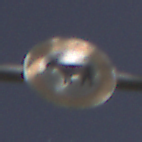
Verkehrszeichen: VerbotViehtrieb
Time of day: Night
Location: Outdoor (Nature)
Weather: Clear
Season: NotSpecified
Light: Natural